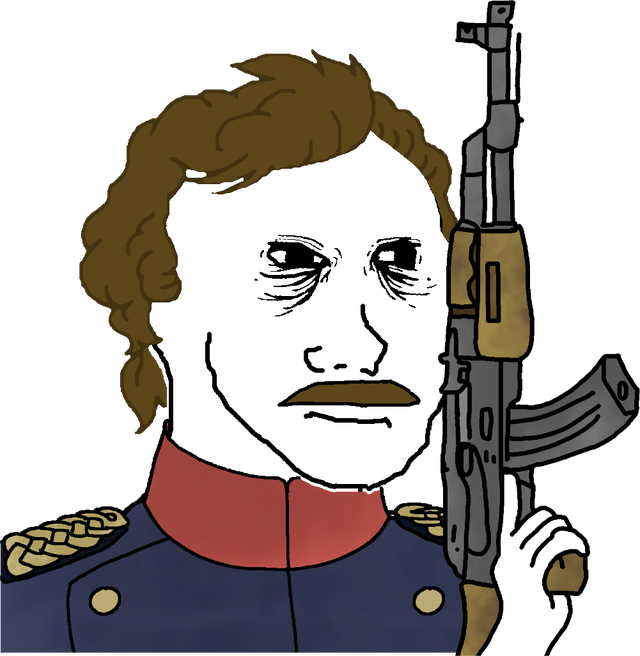
Label: 5_Doomer